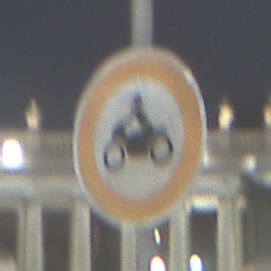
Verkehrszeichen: VerbotKraftraeder
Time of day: Night
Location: Outdoor (Urban)
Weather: PartlyCloudy
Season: NotSpecified
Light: Artificial